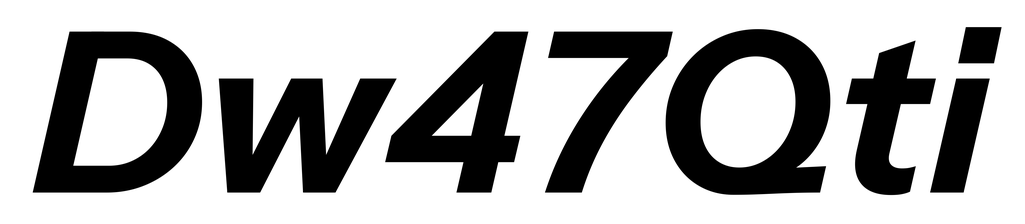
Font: InstrumentSans-Italic_Bold_Italic